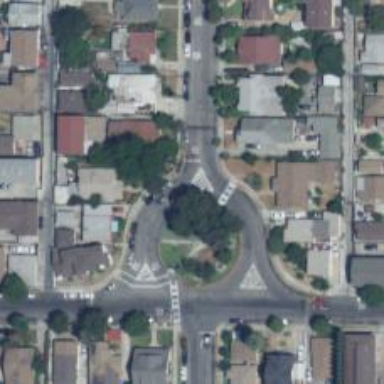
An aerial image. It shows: Circular junction on residential road.